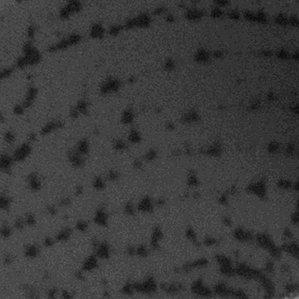
Label: frost